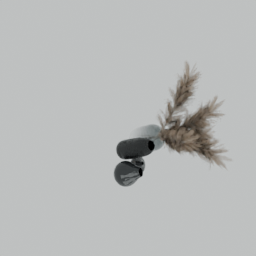
Label: decoration